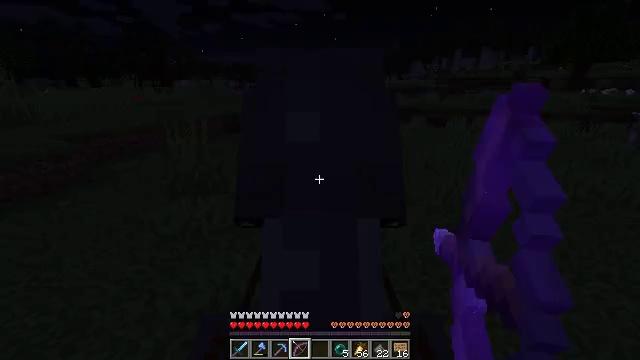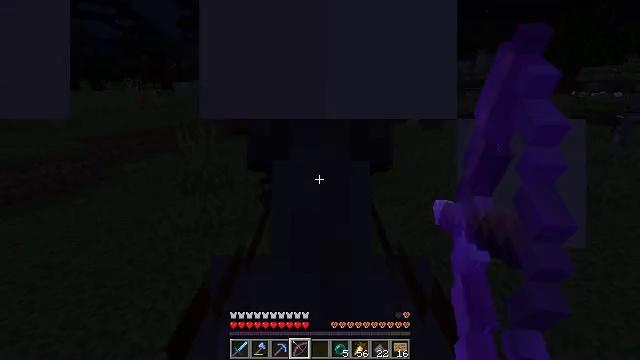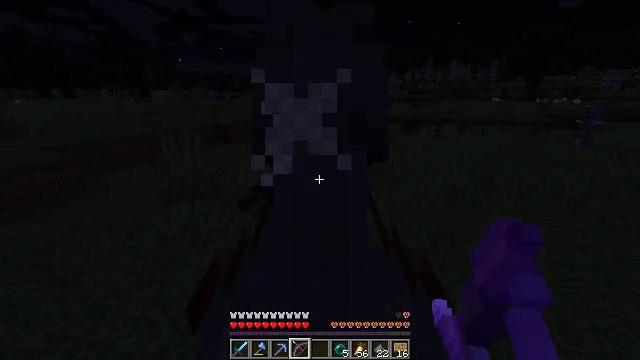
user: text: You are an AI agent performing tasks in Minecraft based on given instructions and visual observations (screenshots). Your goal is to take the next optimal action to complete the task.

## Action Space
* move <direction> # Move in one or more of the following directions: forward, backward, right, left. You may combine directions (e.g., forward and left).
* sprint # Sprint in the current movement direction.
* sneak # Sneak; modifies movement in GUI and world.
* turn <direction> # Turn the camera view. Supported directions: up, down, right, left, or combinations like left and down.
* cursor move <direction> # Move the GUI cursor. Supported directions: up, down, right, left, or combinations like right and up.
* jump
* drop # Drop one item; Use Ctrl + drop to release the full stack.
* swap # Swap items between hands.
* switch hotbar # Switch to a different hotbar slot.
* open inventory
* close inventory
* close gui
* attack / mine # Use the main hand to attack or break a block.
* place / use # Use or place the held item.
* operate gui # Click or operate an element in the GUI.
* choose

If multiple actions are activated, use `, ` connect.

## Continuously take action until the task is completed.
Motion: motion action
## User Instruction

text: Fight a spider.
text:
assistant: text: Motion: move back, use / place
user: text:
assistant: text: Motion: move back, turn right and up, use / place
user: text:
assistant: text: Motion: use / place